Question: Linux kernel interface to external world is well defined (370+ system calls, man pages, etc.). However, is there any overview of internal kernel interfaces (between kernel subsystems, or device drivers)?
There is a section <URL>, but it offers just scarce info.
This is a nice map of internal kernel organization:

But what about these kernel components interaction? And interaction between them and additional device drivers?
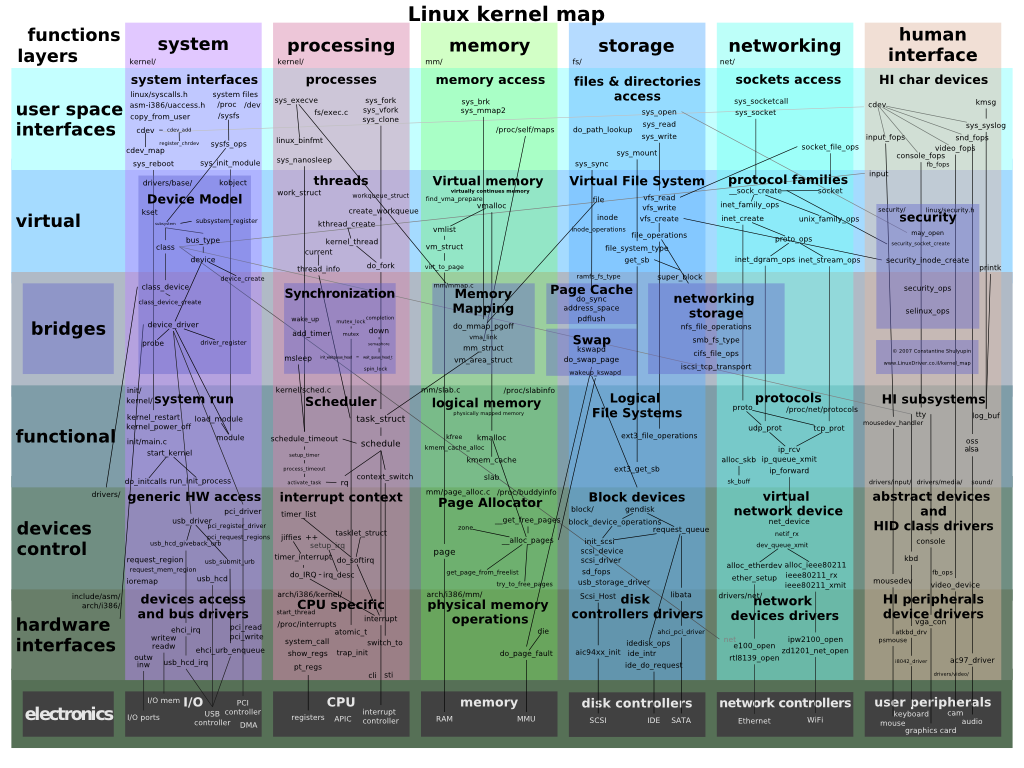
Answer: Your best bet would be the kernel documentation in the source. Download the source archive or checkout the git repository from <URL>.